Question: I have an icon in a JLabel as shown below:

Is it possible to add another icon (e.g. a flag representing a country) between the color icon and the text? For example, I want to add an icon depicting the U.S. flag between the red icon and 'US'. Thanks!
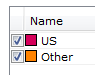
Answer: Yes, use nested JLabel with BoxLayout in the container label:
'''
JLabel container = new JLabel();
container.setLayout(new BoxLayout(container, BoxLayout.X_AXIS));
JLabel icon1Label = new JLabel();
JLabel icon2Label = new JLabel();
icon1Label.setIcon(icon1);
icon2Label.setIcon(icon2);
container.add(icon1Label);
container.add(icon2Label);
'''